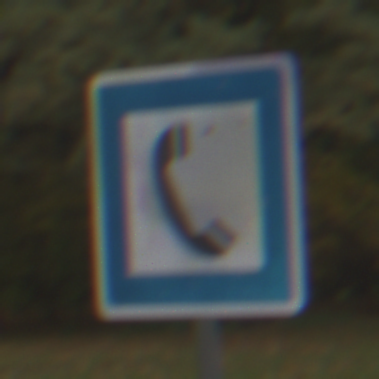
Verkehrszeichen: Fernsprecher
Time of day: Midday
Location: Outdoor (Nature)
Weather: Overcast
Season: Autumn
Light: Natural